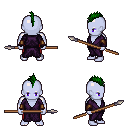
a pixel art fantasy rpg character, male body template, dark elf, purple skin, purple robe, red pants, green mohawk hairstyle, leather bracers, spear, four views (front, back, left, right), 2x2 character sprite sheet, small pixel art, hard edges, no anti-aliasing